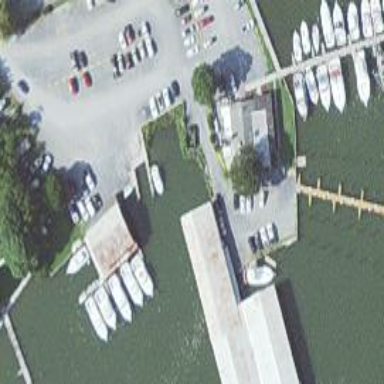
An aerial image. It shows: Boathouse building.